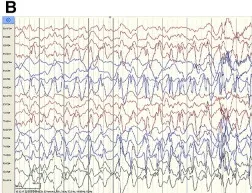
Patient #1 captured a focal seizure during video-EEG monitoring (A-F). Seizures started at the red arrow and stopped at the purple arrow for a total duration of about 90 seconds.
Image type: electrography (eeg)